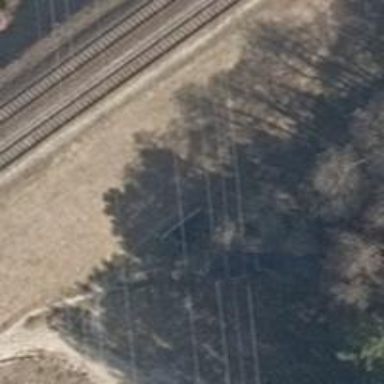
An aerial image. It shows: Culvert tunnel.